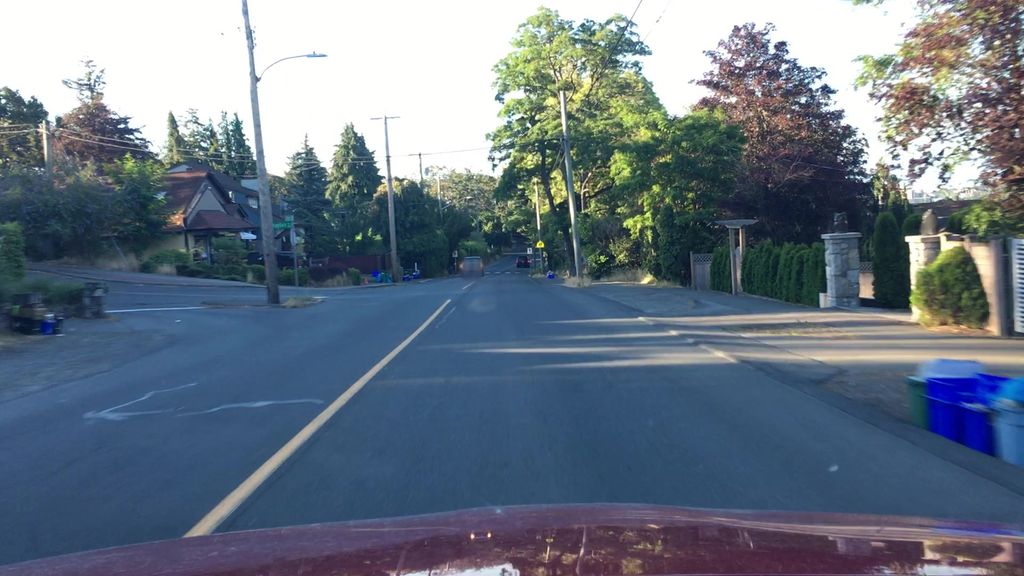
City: victoria